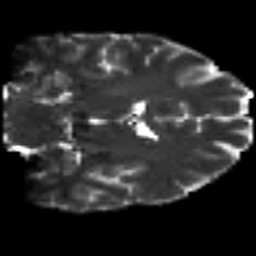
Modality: T2w
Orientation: coronal
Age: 39
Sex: male
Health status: healthy
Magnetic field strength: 3 T
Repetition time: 8.4 s
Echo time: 0.0926 s